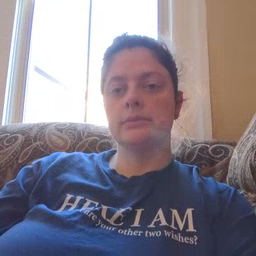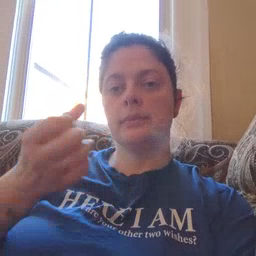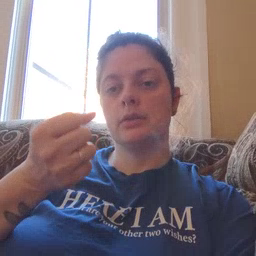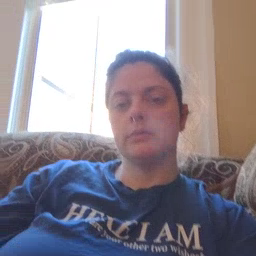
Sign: milk